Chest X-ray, AP view. Patient: 45 years old, sex F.
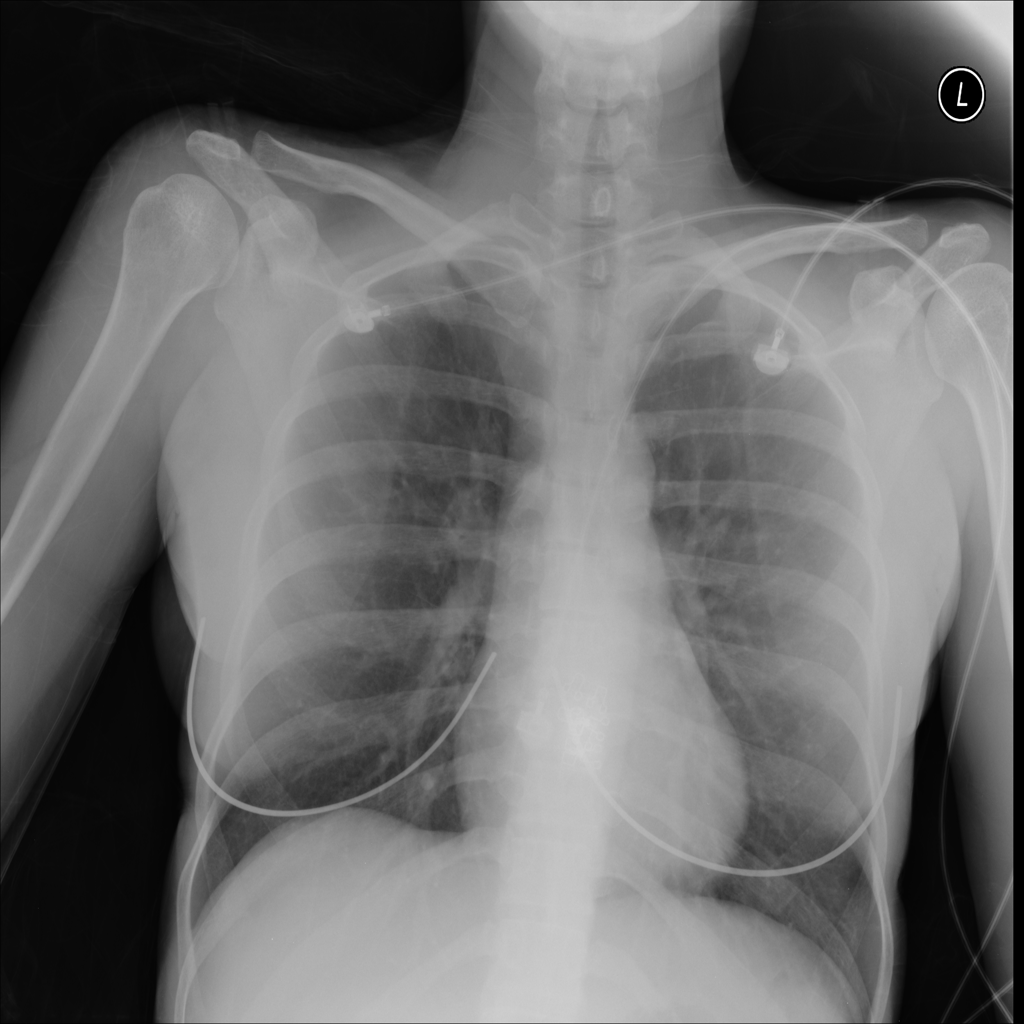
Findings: No Finding